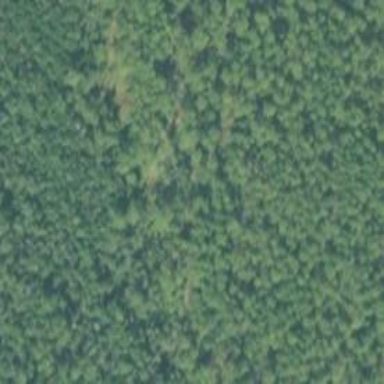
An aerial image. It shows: Mixed leaf woodland.